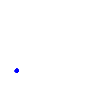
Particle: electron